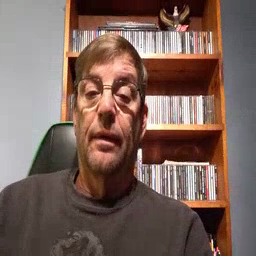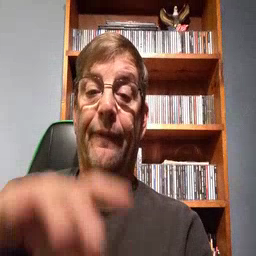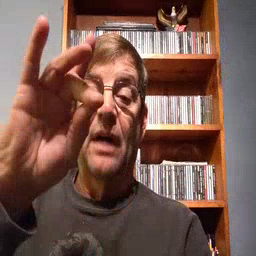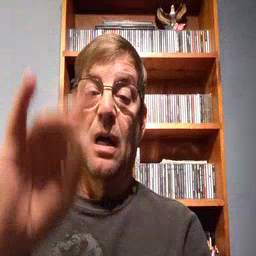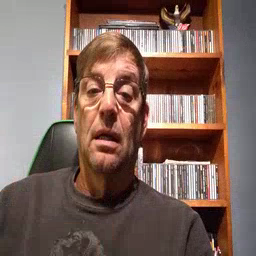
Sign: find